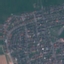
Land use / land cover: Residential